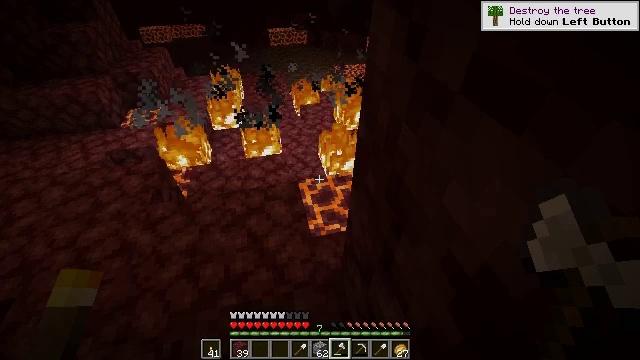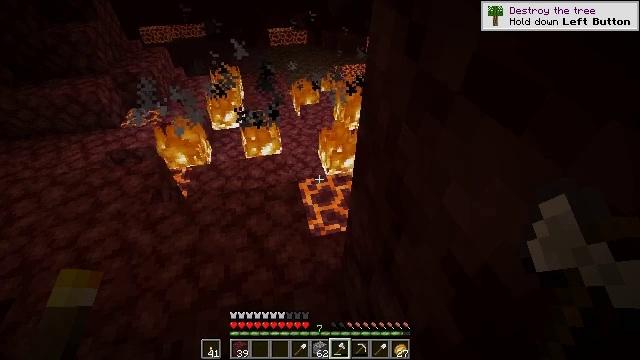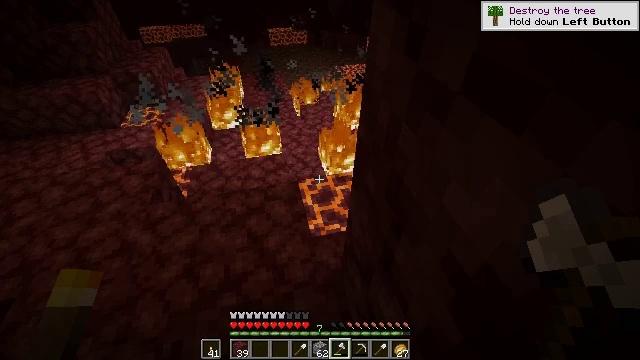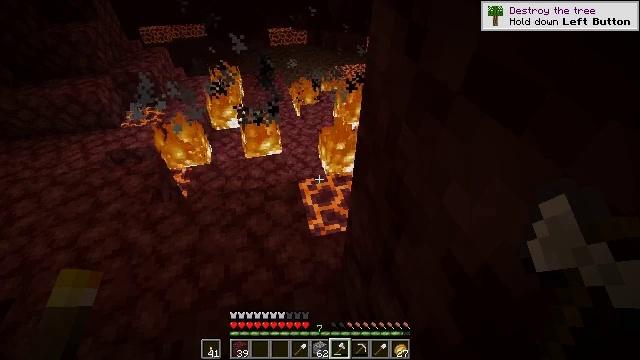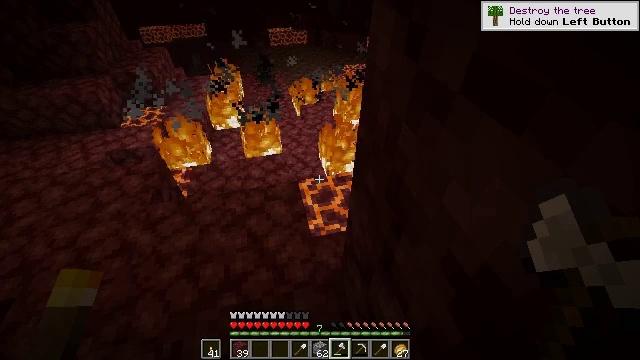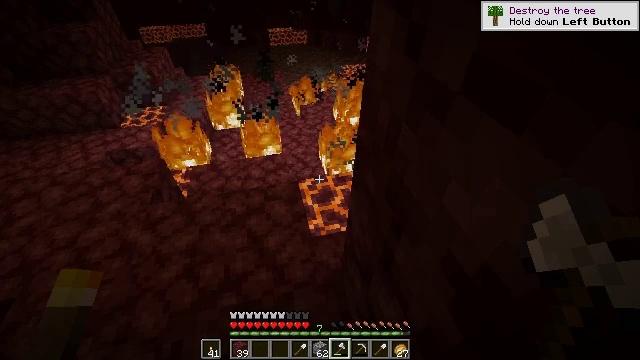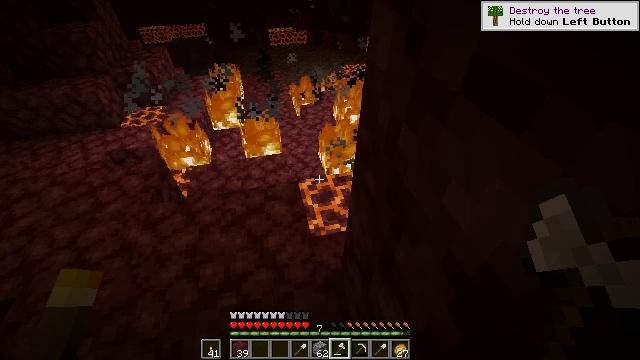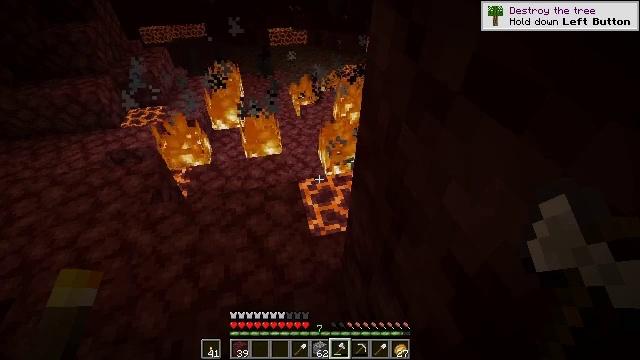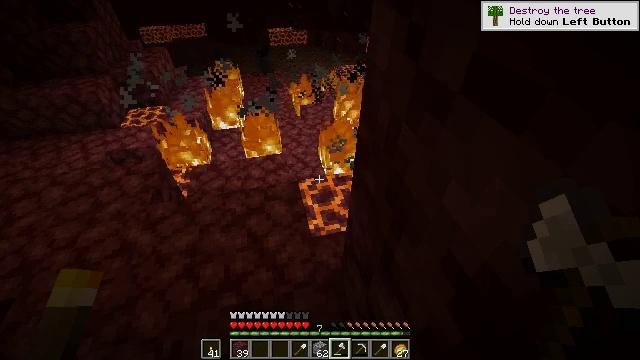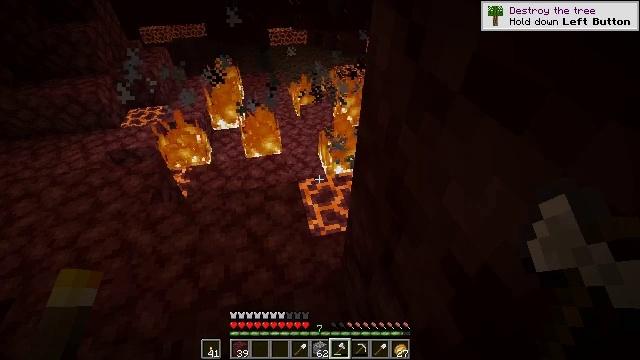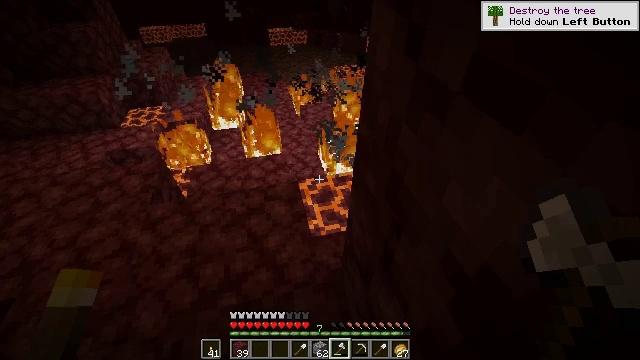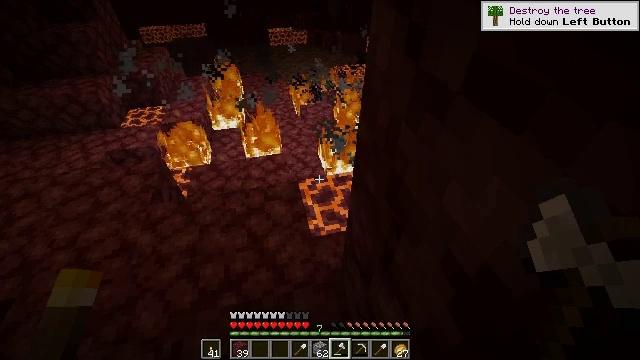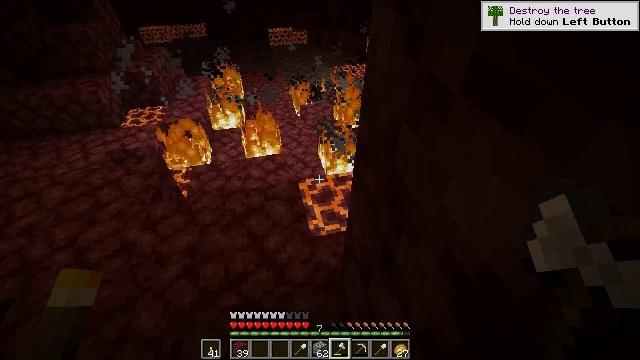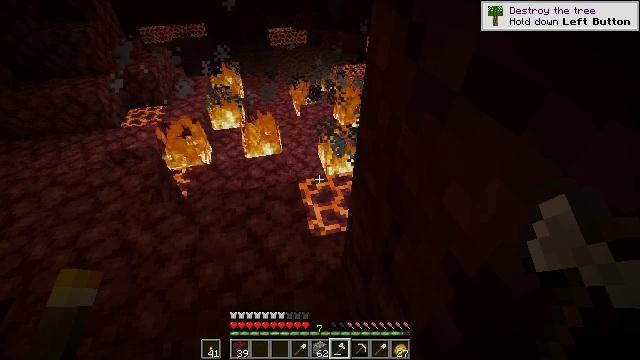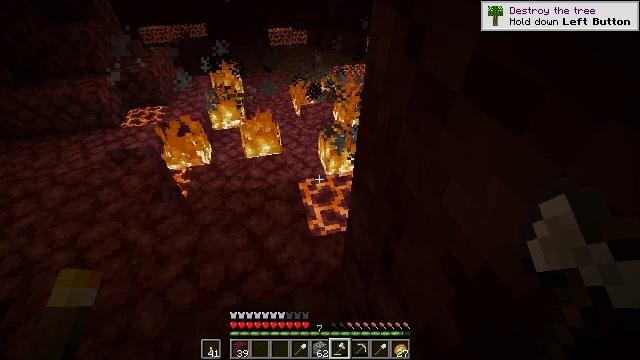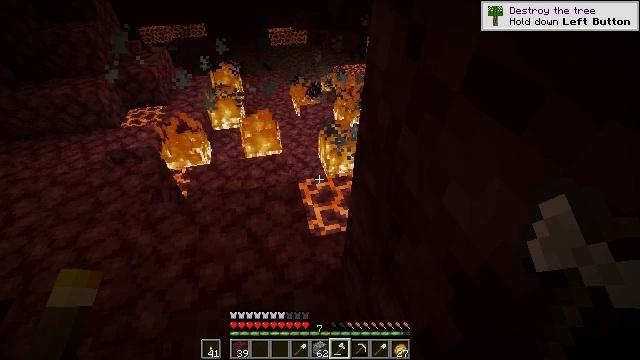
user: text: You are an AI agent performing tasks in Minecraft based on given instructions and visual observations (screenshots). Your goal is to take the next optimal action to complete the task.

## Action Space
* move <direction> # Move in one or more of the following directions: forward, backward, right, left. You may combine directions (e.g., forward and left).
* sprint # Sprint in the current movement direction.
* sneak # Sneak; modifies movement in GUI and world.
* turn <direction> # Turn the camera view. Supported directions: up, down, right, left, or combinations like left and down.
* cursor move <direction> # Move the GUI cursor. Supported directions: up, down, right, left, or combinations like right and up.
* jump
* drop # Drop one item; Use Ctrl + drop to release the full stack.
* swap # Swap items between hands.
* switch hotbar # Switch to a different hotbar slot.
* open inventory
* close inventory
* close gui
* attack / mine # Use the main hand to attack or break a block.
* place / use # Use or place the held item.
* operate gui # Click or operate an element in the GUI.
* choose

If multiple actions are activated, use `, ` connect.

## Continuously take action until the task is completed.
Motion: motion action
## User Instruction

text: Destroy the fire.
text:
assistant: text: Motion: no_op
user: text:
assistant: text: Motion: no_op
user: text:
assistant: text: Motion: no_op
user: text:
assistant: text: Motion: no_op
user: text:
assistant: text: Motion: no_op
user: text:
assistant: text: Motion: no_op
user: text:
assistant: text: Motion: no_op
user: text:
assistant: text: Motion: no_op
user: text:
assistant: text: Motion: no_op
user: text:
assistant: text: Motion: no_op
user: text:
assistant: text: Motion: no_op
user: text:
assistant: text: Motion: no_op
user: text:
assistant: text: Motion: no_op
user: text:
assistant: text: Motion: no_op
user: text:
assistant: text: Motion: no_op
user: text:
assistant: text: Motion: no_op
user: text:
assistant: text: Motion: no_op
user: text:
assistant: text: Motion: no_op
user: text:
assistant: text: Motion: no_op
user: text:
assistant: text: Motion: no_op
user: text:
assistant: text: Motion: no_op
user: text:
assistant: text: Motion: no_op
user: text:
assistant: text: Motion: no_op
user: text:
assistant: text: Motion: no_op
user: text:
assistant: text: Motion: no_op
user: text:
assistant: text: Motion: no_op
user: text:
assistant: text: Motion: no_op
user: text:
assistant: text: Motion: no_op
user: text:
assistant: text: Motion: no_op
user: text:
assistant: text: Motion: no_op